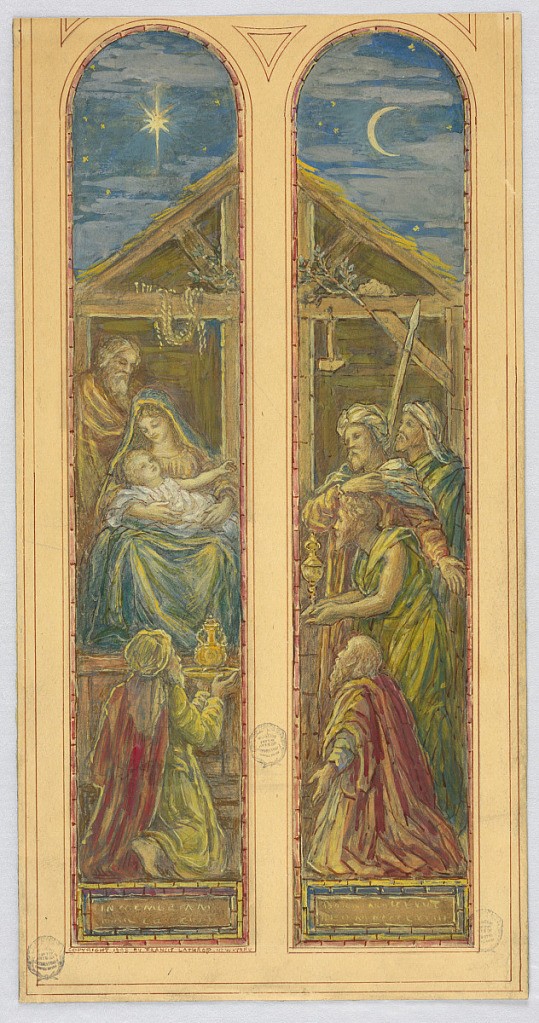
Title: Adoration of the Magi (Design for Stained Glass Window)
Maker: Francis Augustus Lathrop, American, 1849–1909
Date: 1898
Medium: Brush and watercolor, pen and red ink, graphite on cream wove paper
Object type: Drawing
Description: Stained glass design in two halves. Left, Joseph, Madonna, and Child; a King offering a gift. Right, two Magi and two shepherds, facing left.